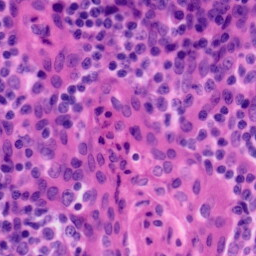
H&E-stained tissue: Tonsil